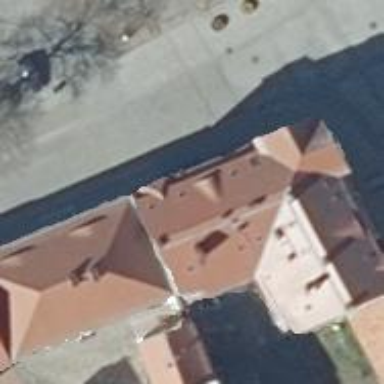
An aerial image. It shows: Building.